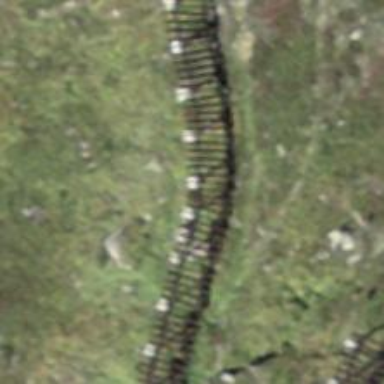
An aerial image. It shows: Snow fence that is man-made.